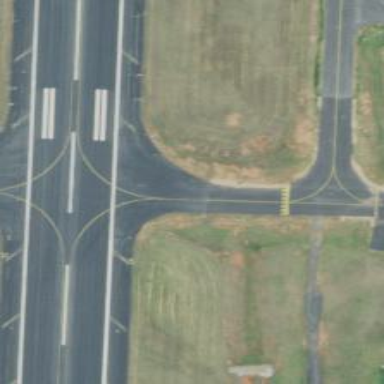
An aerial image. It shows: View of taxiway at the airport.